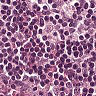
Metastatic tissue present: no